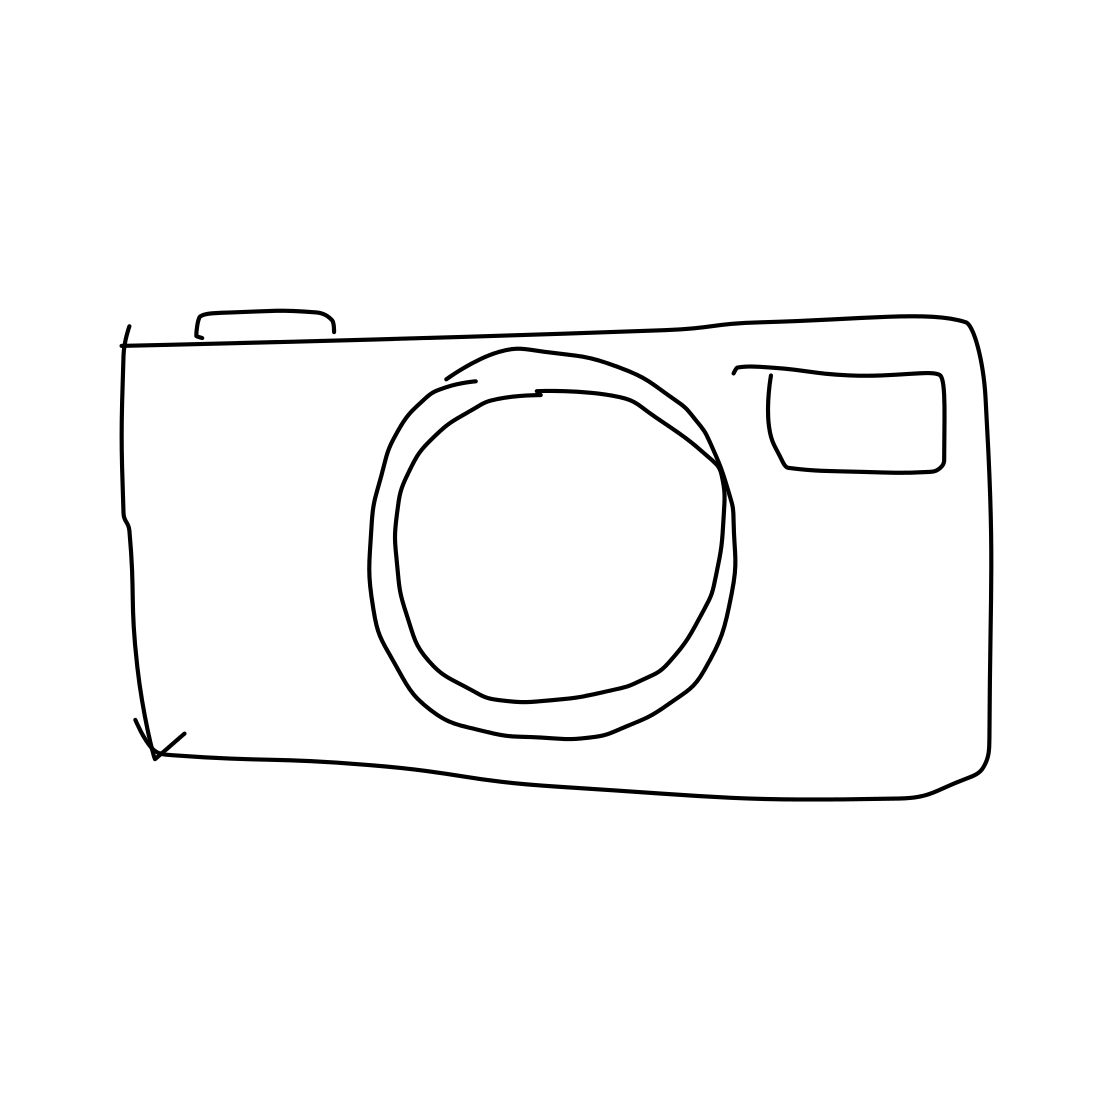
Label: camera